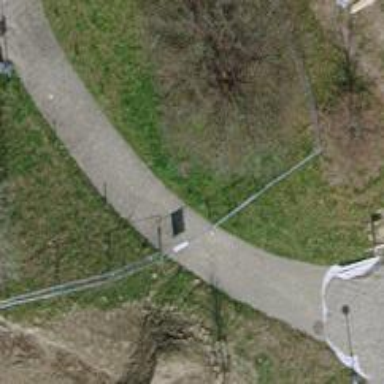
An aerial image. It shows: Footway made of paving stones.